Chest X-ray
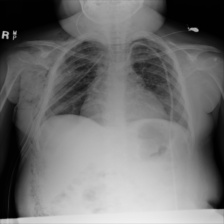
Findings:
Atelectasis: negative
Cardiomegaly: negative
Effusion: negative
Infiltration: negative
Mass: negative
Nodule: negative
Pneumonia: negative
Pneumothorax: negative
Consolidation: negative
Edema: negative
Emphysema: positive
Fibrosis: negative
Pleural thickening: negative
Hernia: negative